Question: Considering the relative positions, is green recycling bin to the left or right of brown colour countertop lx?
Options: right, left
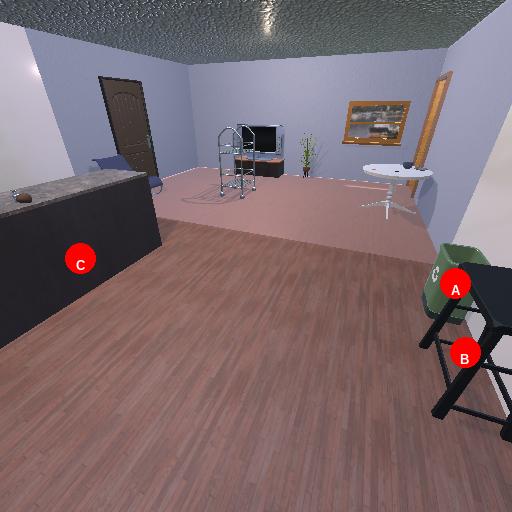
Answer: right